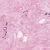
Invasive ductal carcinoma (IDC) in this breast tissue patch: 0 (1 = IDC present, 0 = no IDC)